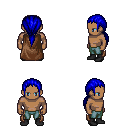
a pixel art fantasy rpg character, male body template, human, dark skin, brown cape, teal pants, blue ponytail hairstyle, black shoes, four views (front, back, left, right), 2x2 character sprite sheet, small pixel art, hard edges, no anti-aliasing